Question: I have an array of names. I am using GmailApp to send the email, but I am having trouble pulling the array of names and adding the domain names. ex.
> Name= john
domain= @gmail.com
return john@gmail.com

'''
var ss = SpreadsheetApp.getActiveSpreadsheet();
var emails = [];
var contacts = ss.getRange('A1:A7').getValues().toString();
for(var i in contacts){
var conc = [contacts[i] + "@gmail.com"].concat();
emails = emails.concat(conc);
return(emails);
}
'''
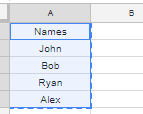
Answer: Apps Script has several 'Array' methods of interest. Namely, <URL> is of use here:
'''
const contacts = ss.getRange('A1:A7').getValues(); // 2D array
const emails = contacts.map(function (nameRow) { return nameRow[0] + "@gmail.com"; });
// Do stuff with the array of emails
'''
If your domains are also in an array of the same shape and size, but not contiguous:
'''
const contacts = ss.getRange('A1:A7').getValues();
const domains = ss.getRange('ZZ1:ZZ7').getValues();
const emails = contacts.map(function (nameRow, i) { return nameRow[0] + domains[i][0]; });
'''